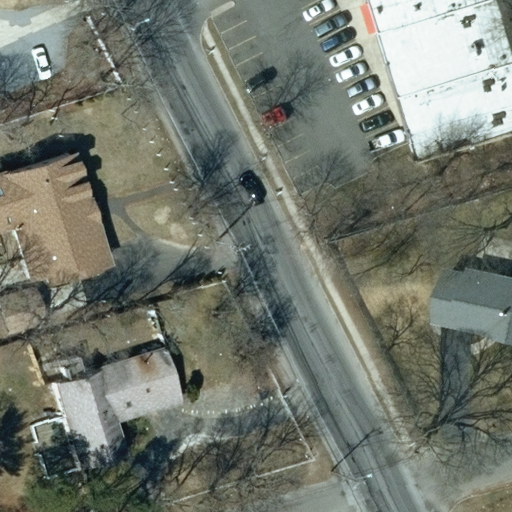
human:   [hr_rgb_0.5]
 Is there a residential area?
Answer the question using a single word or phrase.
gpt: yes

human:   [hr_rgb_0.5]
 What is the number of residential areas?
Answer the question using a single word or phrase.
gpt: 1

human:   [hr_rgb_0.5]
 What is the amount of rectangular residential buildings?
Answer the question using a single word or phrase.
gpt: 3

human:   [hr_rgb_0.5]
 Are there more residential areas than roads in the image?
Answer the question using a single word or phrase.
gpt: no

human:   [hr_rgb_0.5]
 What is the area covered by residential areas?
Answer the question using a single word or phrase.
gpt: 10619m2

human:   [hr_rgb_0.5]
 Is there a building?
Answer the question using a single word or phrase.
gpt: yes

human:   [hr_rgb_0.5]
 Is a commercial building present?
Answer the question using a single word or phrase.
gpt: no

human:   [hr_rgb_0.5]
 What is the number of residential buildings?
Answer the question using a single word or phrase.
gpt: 4

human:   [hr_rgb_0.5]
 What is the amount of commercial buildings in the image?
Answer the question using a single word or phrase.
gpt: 0

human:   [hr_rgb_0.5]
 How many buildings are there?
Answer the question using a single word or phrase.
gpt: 5

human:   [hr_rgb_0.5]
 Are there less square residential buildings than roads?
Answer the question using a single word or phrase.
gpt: yes

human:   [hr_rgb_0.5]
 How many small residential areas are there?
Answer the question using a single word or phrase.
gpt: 0

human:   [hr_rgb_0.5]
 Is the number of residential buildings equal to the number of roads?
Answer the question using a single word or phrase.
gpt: no

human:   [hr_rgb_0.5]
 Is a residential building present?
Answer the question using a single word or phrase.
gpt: yes

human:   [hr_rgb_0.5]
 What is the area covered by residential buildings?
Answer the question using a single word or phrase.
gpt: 725m2

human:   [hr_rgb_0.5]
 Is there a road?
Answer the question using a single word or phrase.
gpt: yes

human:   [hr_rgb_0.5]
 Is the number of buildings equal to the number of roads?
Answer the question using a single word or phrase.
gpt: no

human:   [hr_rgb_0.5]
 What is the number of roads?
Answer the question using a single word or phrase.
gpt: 2

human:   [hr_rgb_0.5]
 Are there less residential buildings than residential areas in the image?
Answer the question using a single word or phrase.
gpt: no

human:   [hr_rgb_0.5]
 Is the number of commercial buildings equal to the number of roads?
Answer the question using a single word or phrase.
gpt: no

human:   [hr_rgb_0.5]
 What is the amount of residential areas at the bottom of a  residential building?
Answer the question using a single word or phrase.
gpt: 0

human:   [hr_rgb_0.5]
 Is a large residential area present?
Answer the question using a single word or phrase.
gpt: yes

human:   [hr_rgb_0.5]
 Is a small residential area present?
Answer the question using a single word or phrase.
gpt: no

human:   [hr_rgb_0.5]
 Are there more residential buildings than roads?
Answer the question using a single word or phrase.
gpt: yes

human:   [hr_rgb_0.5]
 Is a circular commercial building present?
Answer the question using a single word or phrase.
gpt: no

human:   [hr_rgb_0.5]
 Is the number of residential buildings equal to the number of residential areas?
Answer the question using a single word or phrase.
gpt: no

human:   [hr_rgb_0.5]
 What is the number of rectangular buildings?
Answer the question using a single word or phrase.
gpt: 4

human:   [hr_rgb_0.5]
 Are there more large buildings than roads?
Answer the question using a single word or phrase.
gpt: no

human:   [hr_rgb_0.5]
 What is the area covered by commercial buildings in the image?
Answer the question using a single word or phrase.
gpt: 0m2

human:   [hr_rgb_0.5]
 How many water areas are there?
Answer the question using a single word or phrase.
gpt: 0

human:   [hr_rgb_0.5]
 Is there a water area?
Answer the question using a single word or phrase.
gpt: no

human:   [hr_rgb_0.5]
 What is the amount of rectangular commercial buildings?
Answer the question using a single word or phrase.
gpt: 0

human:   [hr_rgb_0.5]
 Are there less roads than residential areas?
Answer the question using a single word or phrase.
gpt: no

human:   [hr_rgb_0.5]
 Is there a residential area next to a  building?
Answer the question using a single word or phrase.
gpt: yes

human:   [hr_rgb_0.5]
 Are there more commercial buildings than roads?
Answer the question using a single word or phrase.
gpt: no

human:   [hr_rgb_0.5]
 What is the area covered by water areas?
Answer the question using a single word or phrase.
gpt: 0m2

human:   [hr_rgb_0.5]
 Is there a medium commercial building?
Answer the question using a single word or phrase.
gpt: no

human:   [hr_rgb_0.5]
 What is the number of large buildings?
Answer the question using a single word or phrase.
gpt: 0

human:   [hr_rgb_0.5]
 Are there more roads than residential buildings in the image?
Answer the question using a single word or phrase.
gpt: no

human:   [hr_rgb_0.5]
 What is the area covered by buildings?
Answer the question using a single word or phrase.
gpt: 742m2

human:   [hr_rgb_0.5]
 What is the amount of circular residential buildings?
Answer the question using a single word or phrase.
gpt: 0

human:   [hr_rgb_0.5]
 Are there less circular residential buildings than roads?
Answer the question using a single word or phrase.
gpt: yes

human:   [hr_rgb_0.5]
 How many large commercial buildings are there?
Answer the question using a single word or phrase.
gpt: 0

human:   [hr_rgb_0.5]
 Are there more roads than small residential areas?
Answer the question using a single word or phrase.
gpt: yes

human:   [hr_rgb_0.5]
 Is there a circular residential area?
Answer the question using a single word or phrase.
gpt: no

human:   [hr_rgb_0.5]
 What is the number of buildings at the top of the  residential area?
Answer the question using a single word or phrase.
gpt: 0

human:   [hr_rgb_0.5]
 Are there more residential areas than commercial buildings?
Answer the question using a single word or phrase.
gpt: yes

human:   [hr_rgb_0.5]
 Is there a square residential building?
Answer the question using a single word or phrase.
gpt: no

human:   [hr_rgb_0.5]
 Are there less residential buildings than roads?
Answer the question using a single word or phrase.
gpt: no

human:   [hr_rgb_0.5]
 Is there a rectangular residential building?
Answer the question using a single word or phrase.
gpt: yes

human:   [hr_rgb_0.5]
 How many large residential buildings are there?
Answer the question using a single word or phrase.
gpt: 0

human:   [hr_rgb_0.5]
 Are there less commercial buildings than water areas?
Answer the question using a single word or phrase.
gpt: no

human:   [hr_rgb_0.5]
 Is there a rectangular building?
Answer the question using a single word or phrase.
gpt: yes

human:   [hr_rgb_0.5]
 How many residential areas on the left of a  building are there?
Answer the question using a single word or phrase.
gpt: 1

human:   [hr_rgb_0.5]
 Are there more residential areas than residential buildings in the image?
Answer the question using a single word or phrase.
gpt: no

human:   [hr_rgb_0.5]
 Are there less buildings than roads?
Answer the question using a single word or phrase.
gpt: no

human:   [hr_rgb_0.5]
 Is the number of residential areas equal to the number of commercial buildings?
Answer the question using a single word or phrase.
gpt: no

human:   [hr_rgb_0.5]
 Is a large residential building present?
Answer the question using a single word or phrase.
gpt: no

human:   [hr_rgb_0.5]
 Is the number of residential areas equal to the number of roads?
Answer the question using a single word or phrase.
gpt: no

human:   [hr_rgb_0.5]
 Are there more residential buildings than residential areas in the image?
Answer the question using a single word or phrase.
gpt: yes

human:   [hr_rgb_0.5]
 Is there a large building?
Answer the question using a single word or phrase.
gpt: no

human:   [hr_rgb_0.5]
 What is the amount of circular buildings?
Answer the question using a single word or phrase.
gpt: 0

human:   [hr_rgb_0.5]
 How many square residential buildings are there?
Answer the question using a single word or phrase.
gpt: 0

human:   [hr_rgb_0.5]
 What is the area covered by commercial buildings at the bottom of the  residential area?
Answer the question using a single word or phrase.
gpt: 0m2